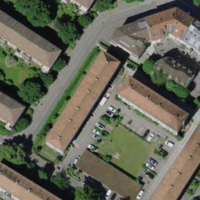
EUNIS habitat code: 54
Species observed at this site:
Streptopelia decaocto